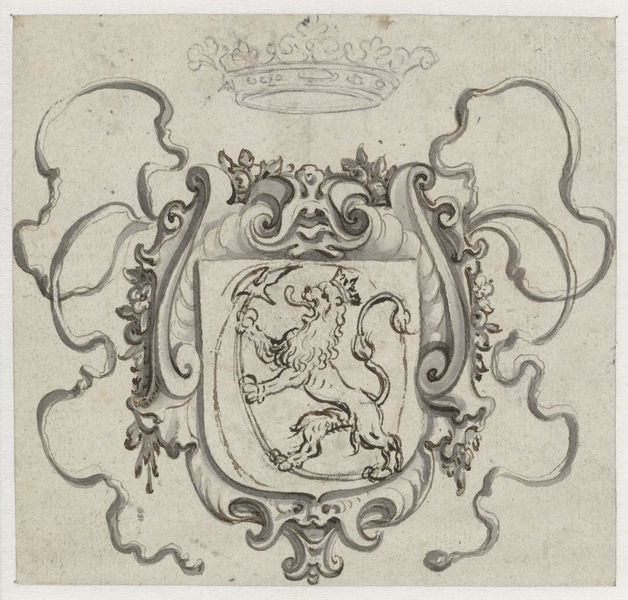
Titel: Bekroond wapenschild met een klimmende leeuw
Künstler: Pieter Jansz
Standort: Amsterdam
Institution: Rijksmuseum
Schlagwörter: crown, king, arm, black, grey, ribbon, scroll, light, drawing, black and white, sketch, tail, curls, royal, arms, draft, seal, shield, paw, ribbons, lion, black & white, mane, curves, emblem, right, tongue, armorial, shild, schetch, heraldry, crwon, heraldic, dexter